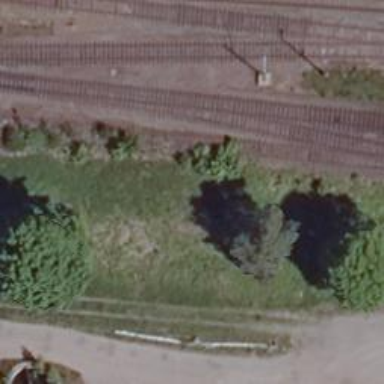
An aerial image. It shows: Unused railway yard.